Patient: sex F, age 73
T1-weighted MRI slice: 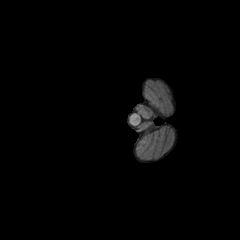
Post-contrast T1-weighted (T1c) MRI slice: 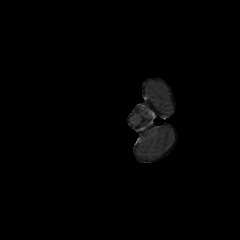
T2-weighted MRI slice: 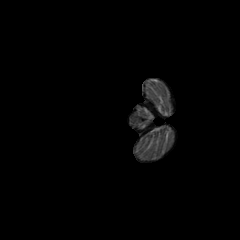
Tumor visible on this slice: no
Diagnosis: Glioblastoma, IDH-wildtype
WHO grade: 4